Interaction volume radius: 5 \u00c5
Interaction volume height: 20 \u00c5
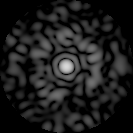
Disorder parameter: 0.8171